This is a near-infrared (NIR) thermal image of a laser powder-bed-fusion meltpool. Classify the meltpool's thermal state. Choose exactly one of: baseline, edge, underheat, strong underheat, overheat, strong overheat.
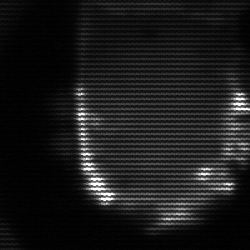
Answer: baseline